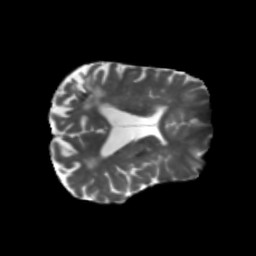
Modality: T2w
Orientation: axial
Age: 73
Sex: female
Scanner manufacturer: siemens
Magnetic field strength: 3 T
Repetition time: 5.47 s
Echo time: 0.0854 s